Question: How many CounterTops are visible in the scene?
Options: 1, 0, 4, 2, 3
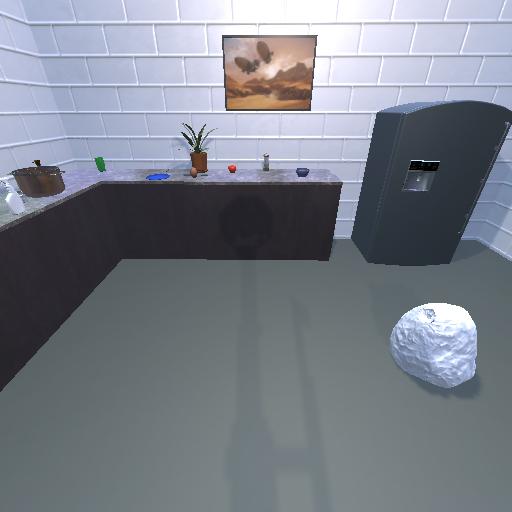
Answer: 1